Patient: sex M, age 57
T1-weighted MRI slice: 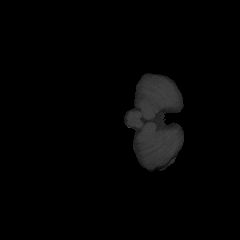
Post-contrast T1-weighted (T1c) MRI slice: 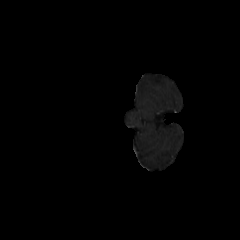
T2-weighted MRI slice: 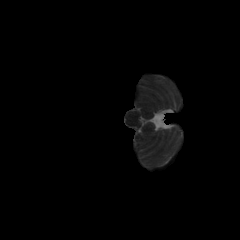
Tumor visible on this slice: no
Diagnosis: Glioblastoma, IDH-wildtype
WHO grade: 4